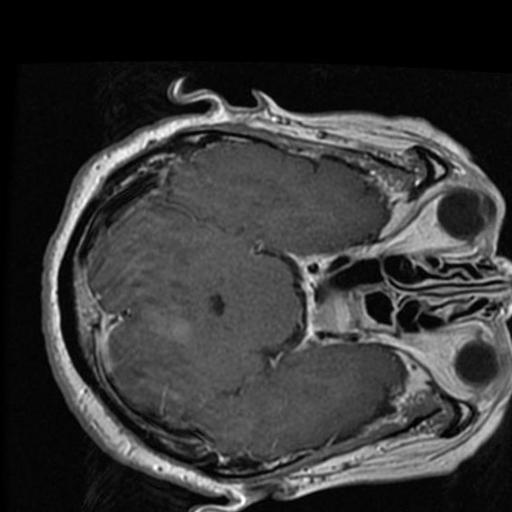
Label: brain_tumor